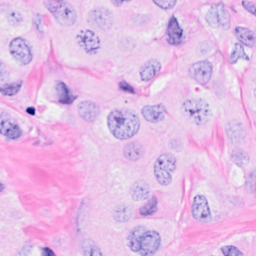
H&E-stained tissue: Breast